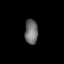
Tissue: lung
Cell type: Epithelial cells
Senescence score: 0.1987
Nuclear area (px): 322
Mean DAPI intensity: 110.323